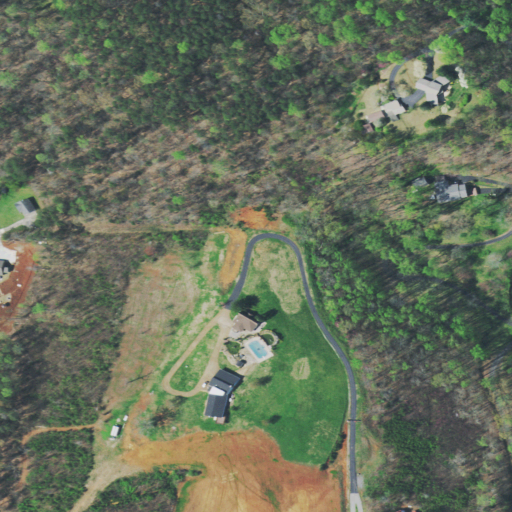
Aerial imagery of mountain in Tennessee named The Knobs containing deciduous forest, mixed forest, open development, shrub, evergreen forest, pasture, low intensity development, grassland, and medium intensity development